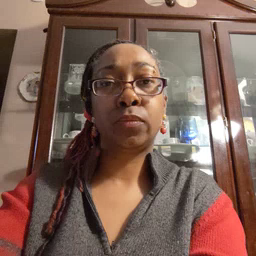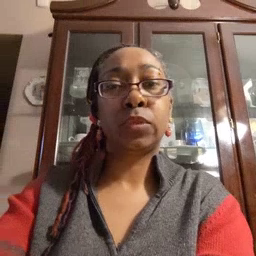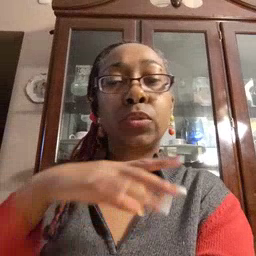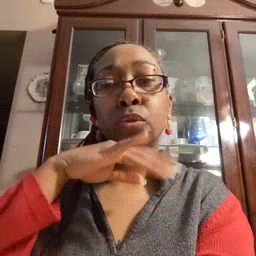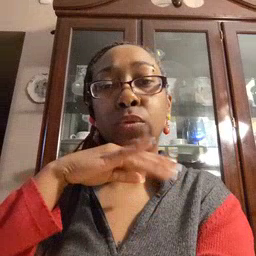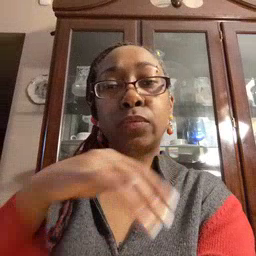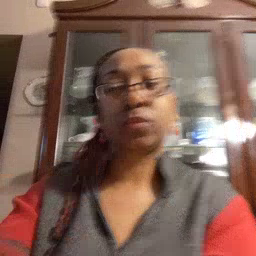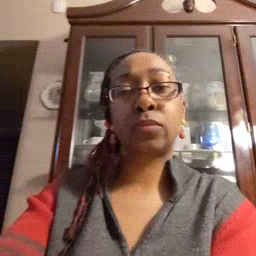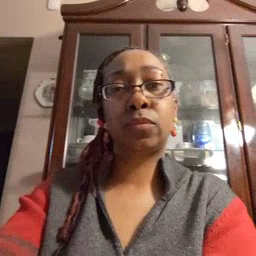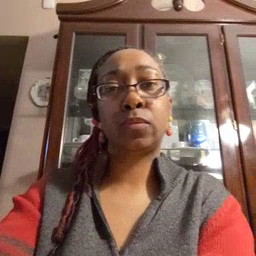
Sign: dirty